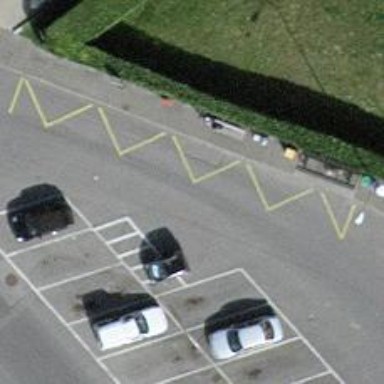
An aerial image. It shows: Bus stop with designated public transport stop position.